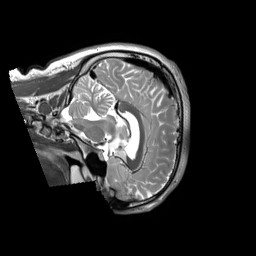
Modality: T2w
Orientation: sagittal
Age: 26
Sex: male
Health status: ill
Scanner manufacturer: siemens
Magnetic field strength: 3 T
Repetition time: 2.8 s
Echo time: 0.326 s